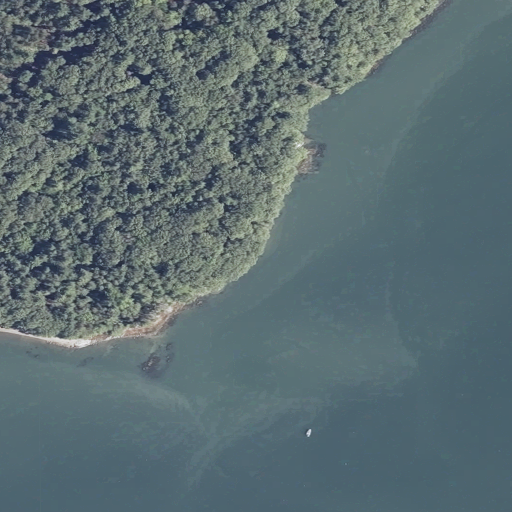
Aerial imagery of cape in Maine named Dodge Point containing open water, deciduous forest, herbaceous wetlands, mixed forest, evergreen forest, and open development